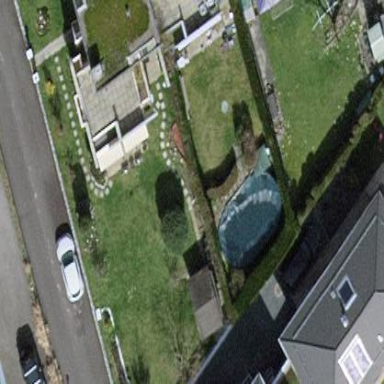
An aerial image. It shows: Garden surrounded by fence.